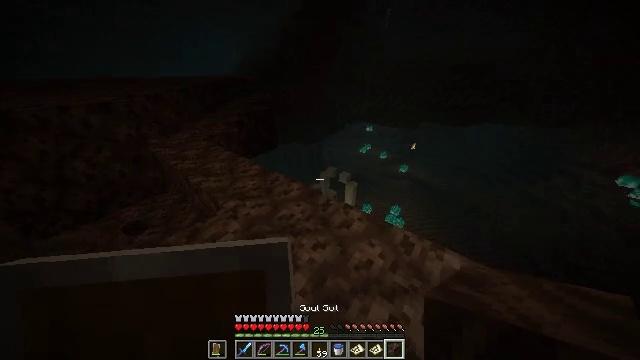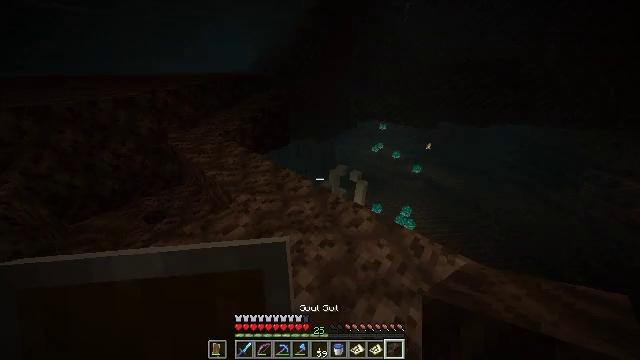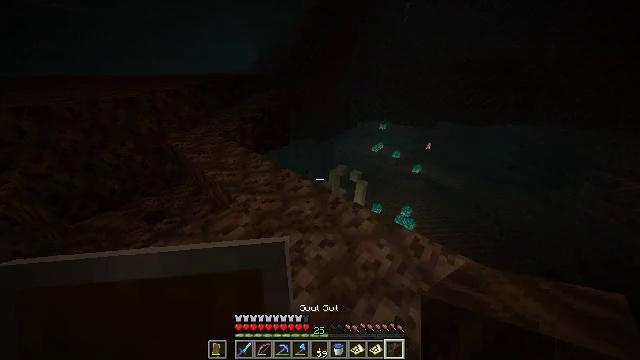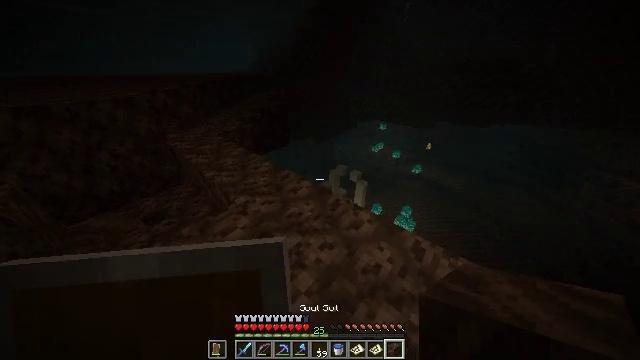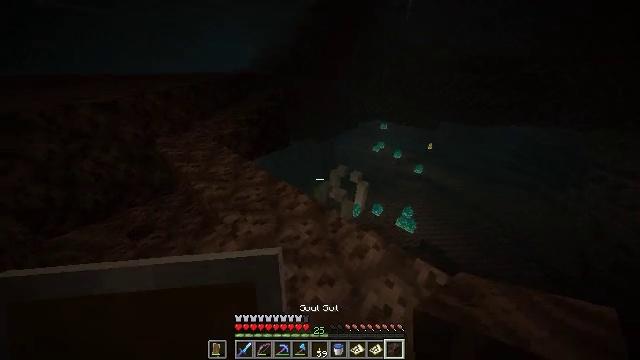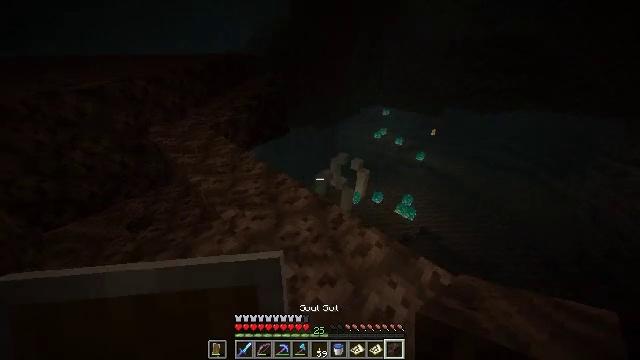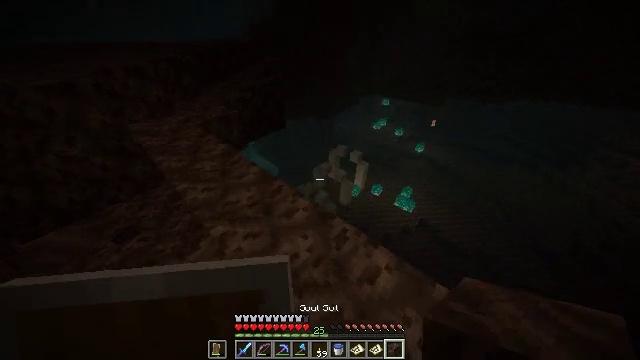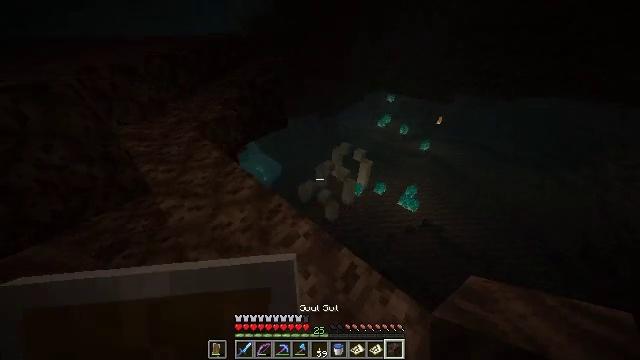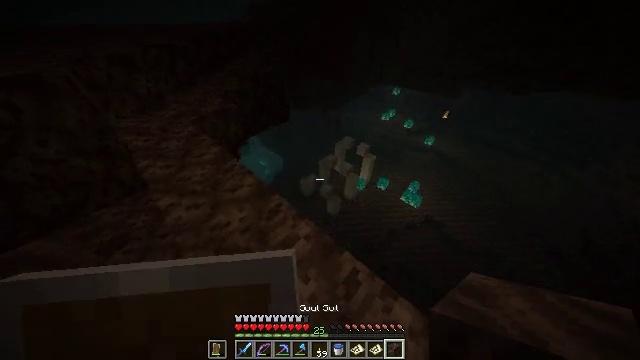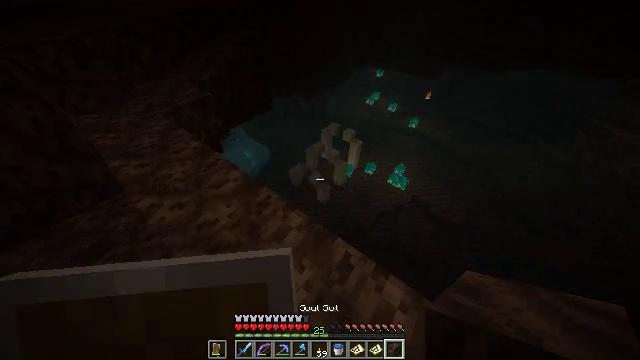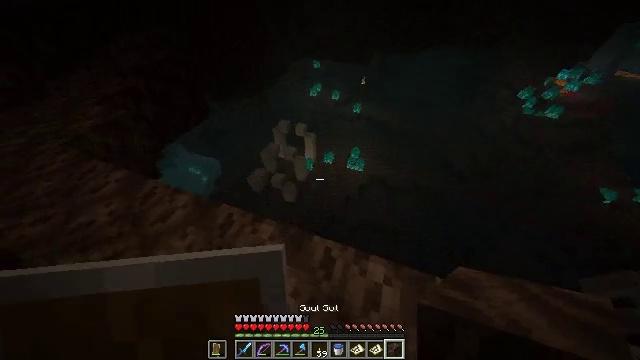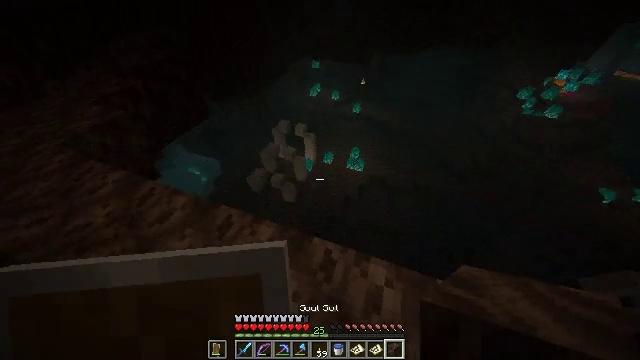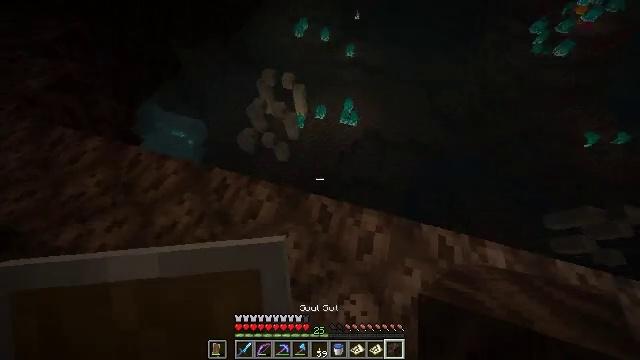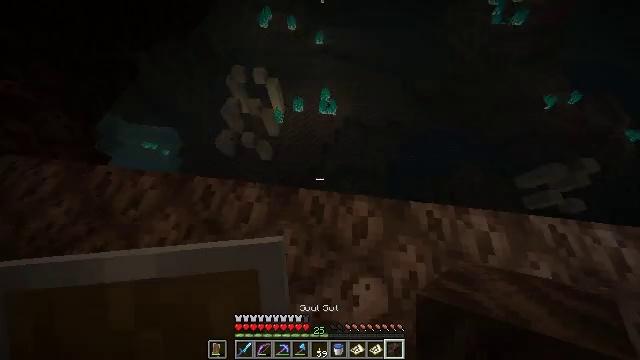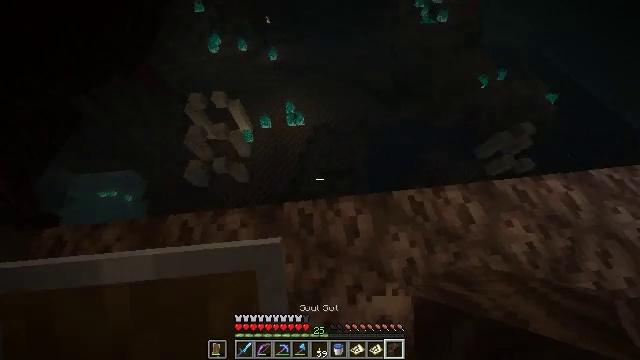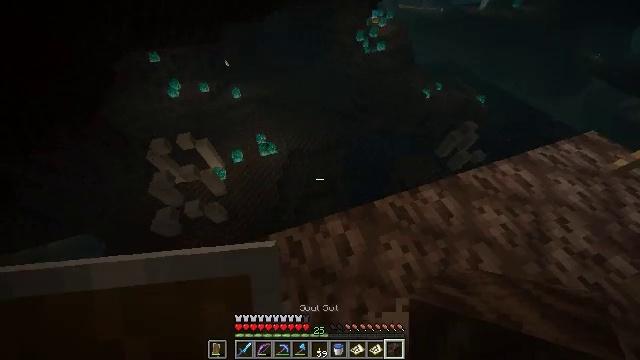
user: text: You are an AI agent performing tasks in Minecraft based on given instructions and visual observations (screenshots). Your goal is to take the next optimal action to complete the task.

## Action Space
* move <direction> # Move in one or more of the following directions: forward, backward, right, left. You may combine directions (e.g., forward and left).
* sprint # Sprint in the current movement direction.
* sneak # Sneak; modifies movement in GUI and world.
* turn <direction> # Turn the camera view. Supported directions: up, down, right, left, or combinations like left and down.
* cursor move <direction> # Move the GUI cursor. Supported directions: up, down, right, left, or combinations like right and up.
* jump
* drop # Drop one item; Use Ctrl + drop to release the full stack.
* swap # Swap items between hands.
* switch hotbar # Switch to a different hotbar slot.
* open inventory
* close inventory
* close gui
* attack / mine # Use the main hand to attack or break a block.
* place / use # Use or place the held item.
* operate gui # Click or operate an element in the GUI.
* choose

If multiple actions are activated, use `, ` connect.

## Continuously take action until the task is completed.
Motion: motion action
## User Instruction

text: Gather soul sand from the Nether.
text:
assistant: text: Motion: turn left
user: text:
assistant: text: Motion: no_op
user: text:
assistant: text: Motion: move forward
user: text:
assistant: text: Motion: move forward
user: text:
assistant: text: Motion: move forward, turn down
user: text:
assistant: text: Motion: move forward, turn down
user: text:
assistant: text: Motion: turn left and down
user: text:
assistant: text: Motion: turn left and down
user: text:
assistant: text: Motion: turn right and down
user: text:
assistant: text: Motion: turn right and down
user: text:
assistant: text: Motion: no_op
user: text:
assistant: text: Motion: turn right and down
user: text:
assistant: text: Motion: turn right and down
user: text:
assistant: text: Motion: turn right and up
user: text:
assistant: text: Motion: turn right and up
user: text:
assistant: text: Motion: turn up
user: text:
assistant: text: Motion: no_op
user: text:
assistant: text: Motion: no_op
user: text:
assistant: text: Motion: no_op
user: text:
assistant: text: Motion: turn left
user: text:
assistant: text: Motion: turn left
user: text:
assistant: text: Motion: sneak
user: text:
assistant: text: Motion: sneak
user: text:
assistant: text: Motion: sneak
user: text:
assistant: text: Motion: sneak, turn right
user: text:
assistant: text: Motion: move forward, sneak
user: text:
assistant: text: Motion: move forward, sneak, turn right and down
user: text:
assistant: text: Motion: move forward, sneak, turn right
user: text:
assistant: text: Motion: move forward, sneak, turn right and down
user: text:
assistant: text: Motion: move forward, sneak